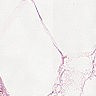
Metastatic tissue present: no